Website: crate-barrel
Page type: store-pickup
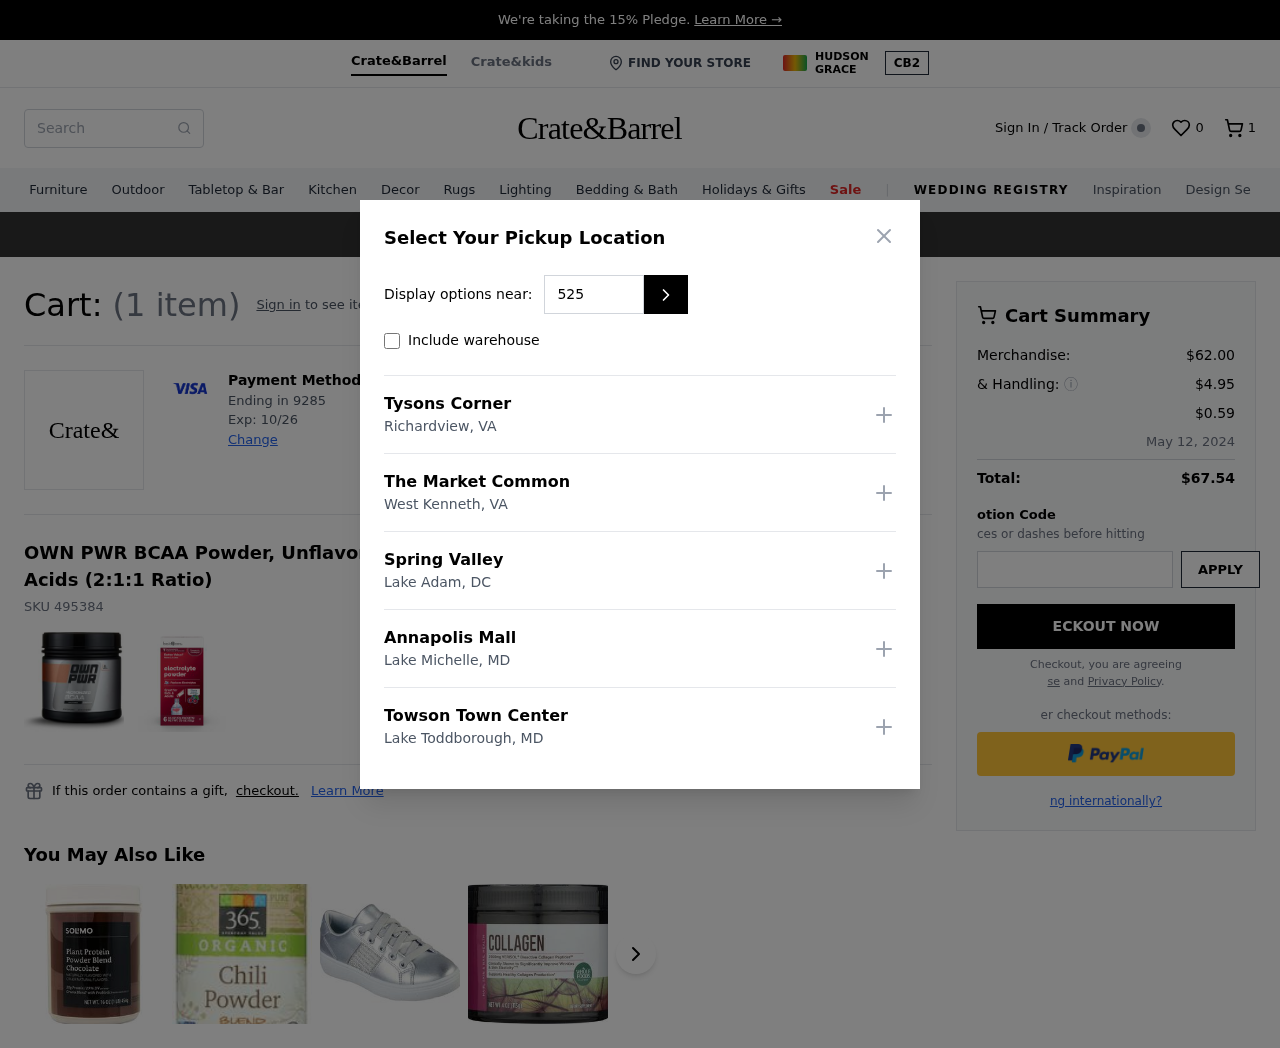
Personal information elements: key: PII_CARD_EXPIRY
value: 10/26
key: PII_CARD_LAST4
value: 9285
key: PII_LOCATION1_CITY
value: Richardview
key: PII_LOCATION1_NAME
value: Tysons Corner
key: PII_LOCATION1_STATE
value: VA
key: PII_LOCATION2_CITY
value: West Kenneth
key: PII_LOCATION2_NAME
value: The Market Common
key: PII_LOCATION2_STATE
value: VA
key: PII_LOCATION3_CITY
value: Lake Adam
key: PII_LOCATION3_NAME
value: Spring Valley
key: PII_LOCATION3_STATE
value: DC
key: PII_LOCATION4_CITY
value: Lake Michelle
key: PII_LOCATION4_NAME
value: Annapolis Mall
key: PII_LOCATION4_STATE
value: MD
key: PII_LOCATION5_CITY
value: Lake Toddborough
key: PII_LOCATION5_NAME
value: Towson Town Center
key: PII_LOCATION5_STATE
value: MD
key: PII_POSTCODE
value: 52551
Product elements: key: PRODUCT1_NAME
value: OWN PWR BCAA Powder, Unflavored, 60 servings, Micronized Branched Chain Amino Acids (2:1:1 Ratio)
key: PRODUCT1_SKU
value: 495384
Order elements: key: ORDER_NUM_ITEMS
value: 1
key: ORDER_NUM_ITEMS
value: (1 item)
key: ORDER_SUBTOTAL
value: $62.00
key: ORDER_SHIPPING_COST
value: $4.95
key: ORDER_SURCHARGE
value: $0.59
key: ORDER_DELIVERY_DATE
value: May 12, 2024
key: ORDER_TOTAL
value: $67.54
Search elements: key: HEADER_SEARCH
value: Search
Other elements: key: WISHLIST_NUM_ITEMS
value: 0